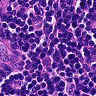
Metastatic tissue present: no